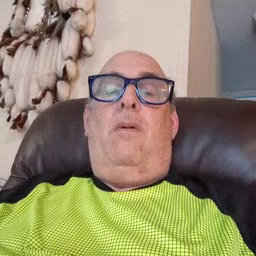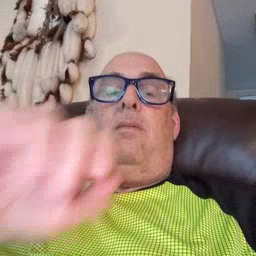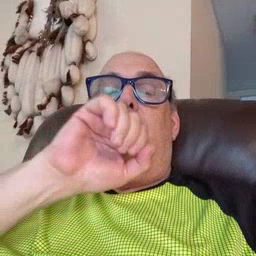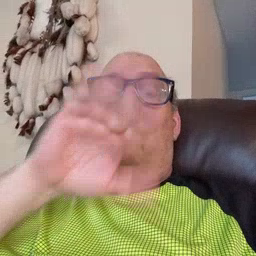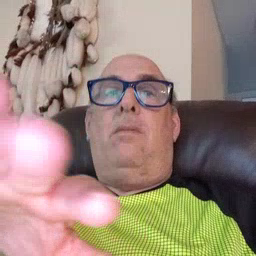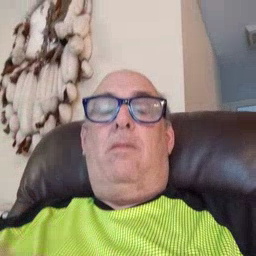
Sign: blow